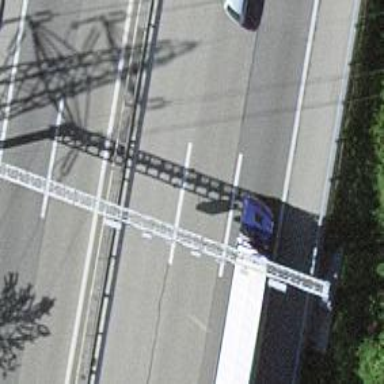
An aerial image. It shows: Gantry structure.